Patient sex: F
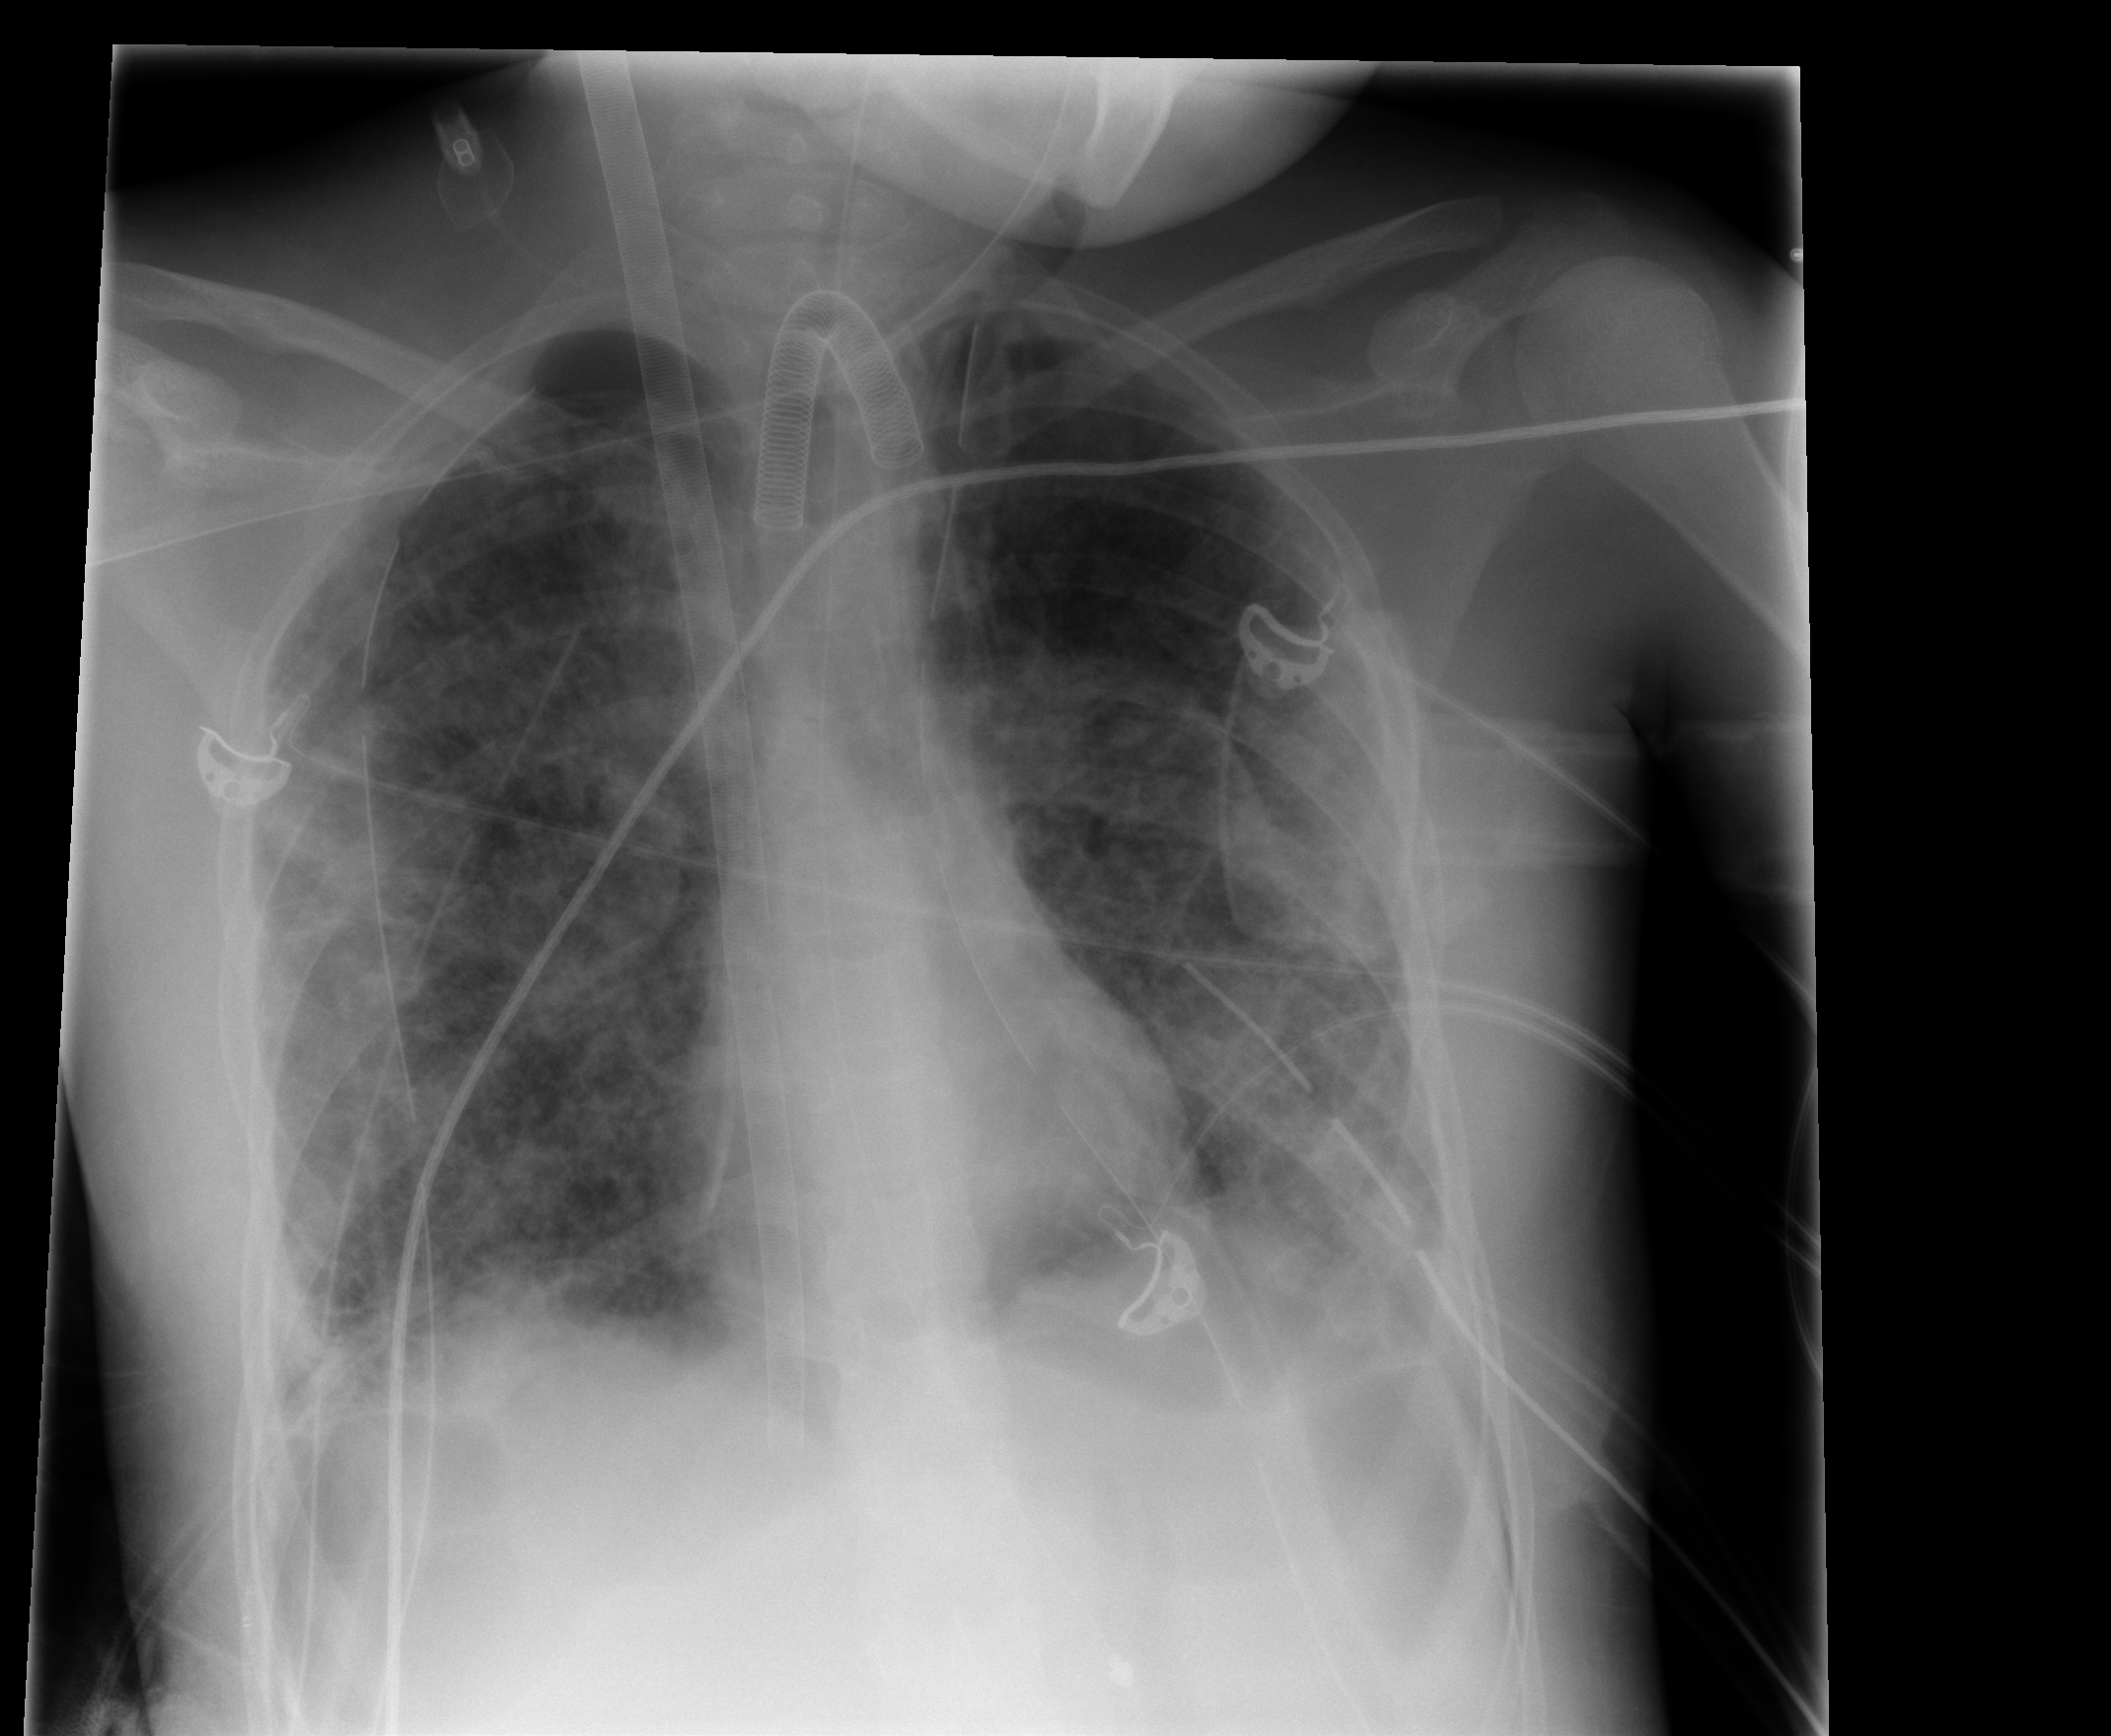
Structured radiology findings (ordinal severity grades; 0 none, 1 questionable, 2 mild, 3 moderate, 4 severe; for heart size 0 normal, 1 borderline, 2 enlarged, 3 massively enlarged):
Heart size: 0
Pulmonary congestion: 2
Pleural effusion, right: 1
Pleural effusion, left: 1
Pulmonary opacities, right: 3
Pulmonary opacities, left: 3
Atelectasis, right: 2
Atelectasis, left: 2